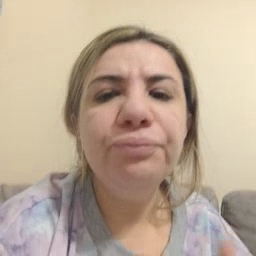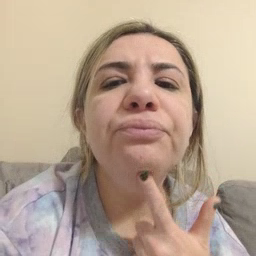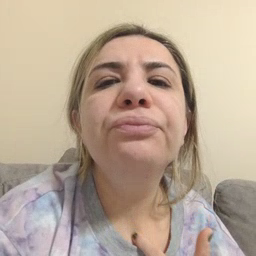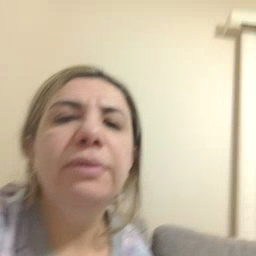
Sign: thirsty